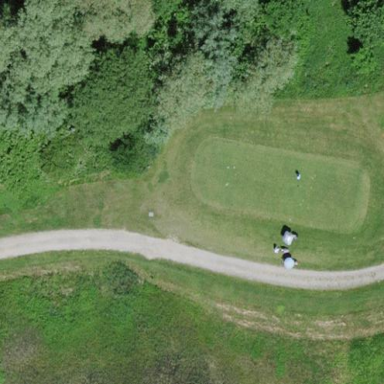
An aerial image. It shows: Grass area designated as golf tee.